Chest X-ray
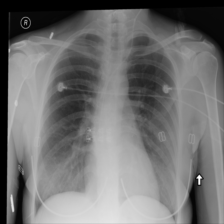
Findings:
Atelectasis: negative
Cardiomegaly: negative
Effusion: negative
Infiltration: negative
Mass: negative
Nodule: negative
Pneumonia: negative
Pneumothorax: negative
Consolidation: negative
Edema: negative
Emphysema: negative
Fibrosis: negative
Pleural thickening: negative
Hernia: negative